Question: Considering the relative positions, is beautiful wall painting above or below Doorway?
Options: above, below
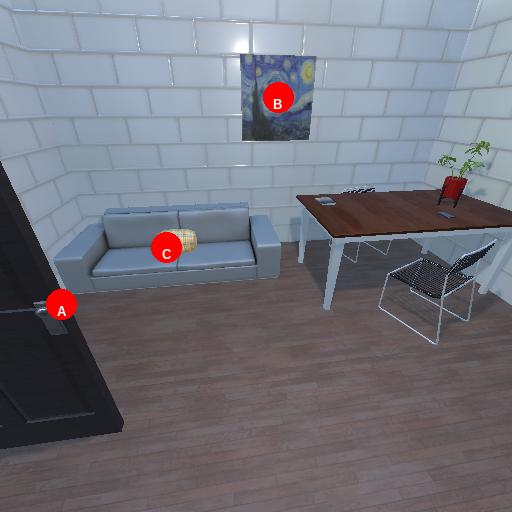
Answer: above